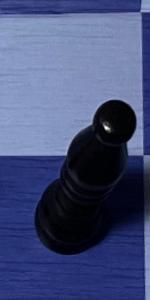
Label: Bishop_Black